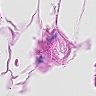
Metastatic tissue present: no